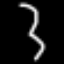
Label: squiggle